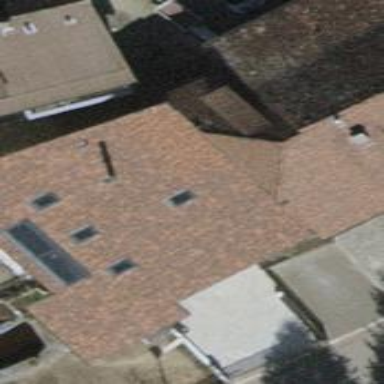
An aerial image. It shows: Building with tile roof.